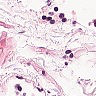
Metastatic tissue present: no